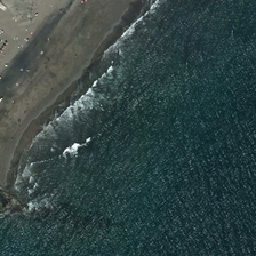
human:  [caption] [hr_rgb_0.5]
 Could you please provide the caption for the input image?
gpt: The sea near the beach is wide.

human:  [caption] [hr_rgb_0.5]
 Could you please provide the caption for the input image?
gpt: The sea beside the beach is wide.

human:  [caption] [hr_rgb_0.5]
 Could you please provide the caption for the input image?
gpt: There are many tourists playing on the beach.

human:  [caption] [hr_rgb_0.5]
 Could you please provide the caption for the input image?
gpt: Many tourists are playing on the beach.

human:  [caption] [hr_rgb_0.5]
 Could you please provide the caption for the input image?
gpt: Many tourists play by the sea.